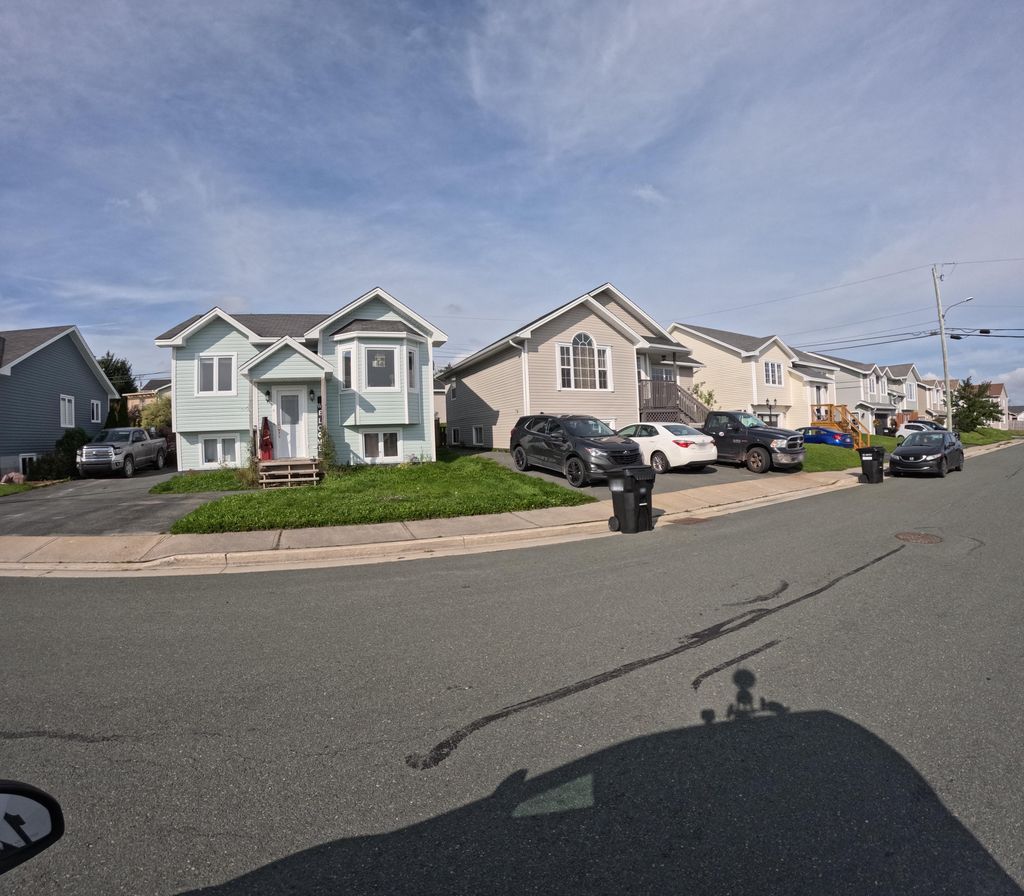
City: st_johns